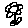
Label: flower